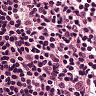
Metastatic tissue present: no